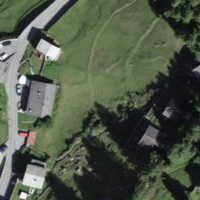
EUNIS habitat code: 41
Species observed at this site:
Aglais urticae
Lasiommata maera